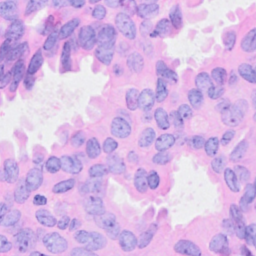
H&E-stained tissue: Breast